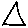
Label: triangle